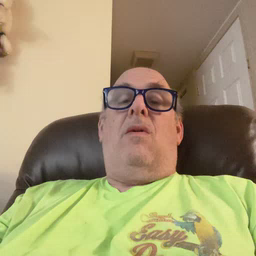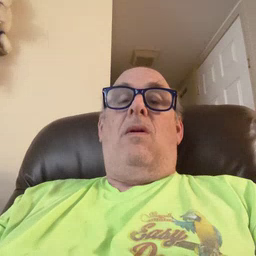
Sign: minemy